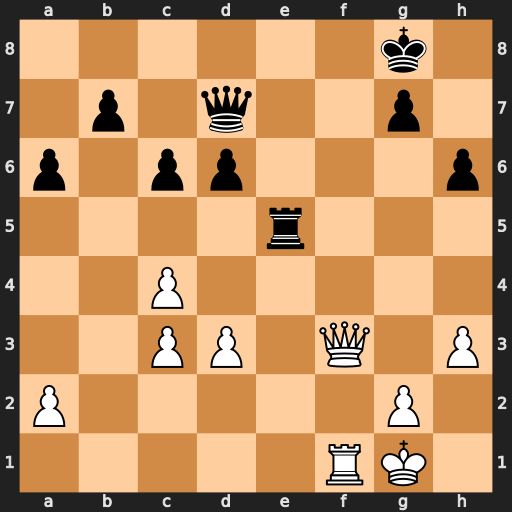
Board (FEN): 6k1/1p1q2p1/p1pp3p/4r3/2P5/2PP1Q1P/P5P1/5RK1
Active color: w
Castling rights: -
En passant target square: -
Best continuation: Qf8+ Kh7 Rf7 Qxf7 Qxf7